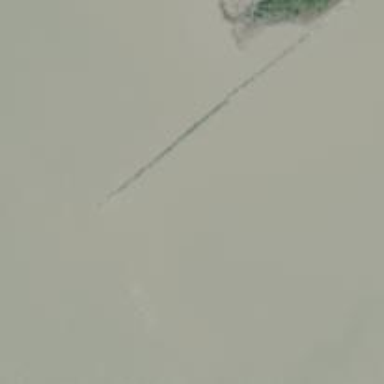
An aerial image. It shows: Breakwater structure.